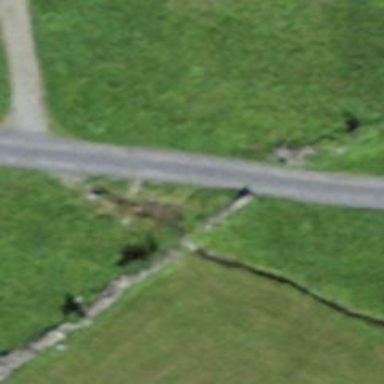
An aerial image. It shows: Dry stone wall barrier.